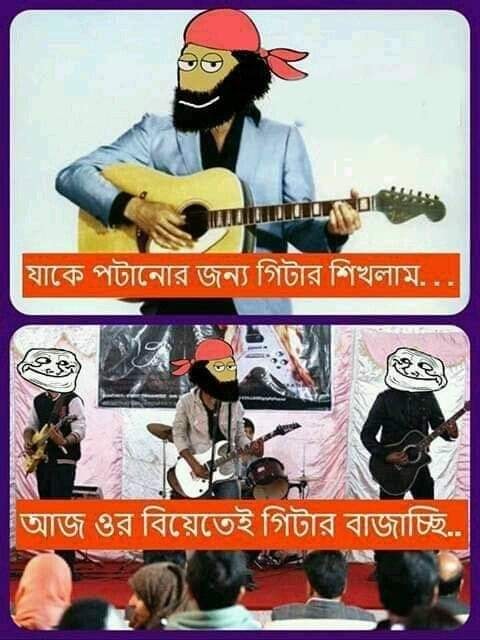
Caption: যাকে পটানোর জন্য গিটার শিখলাম ... আজ ওর বিয়েতেই গিটার বাজাচ্ছি ...
Label: non-hate